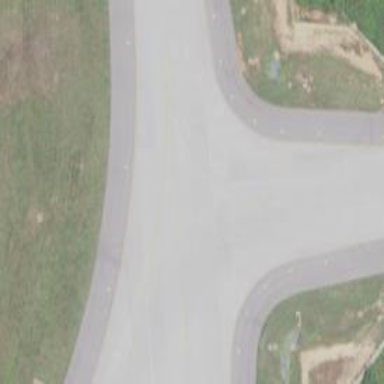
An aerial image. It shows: Image of taxiway at airport.